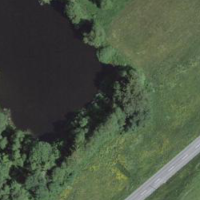
EUNIS habitat code: 44
Species observed at this site:
Aythya fuligula